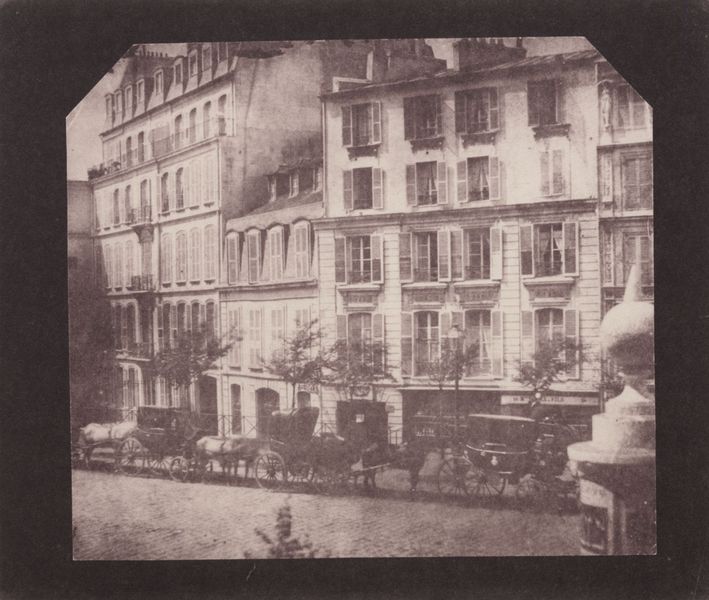
Titel: Boulevard des Capucines
Künstler: William Henry Fox Talbot
Standort: London
Institution: Science Museum
Schlagwörter: baum, wasser, bäume, stadt, braun, fenster, frankreich, paris, schwarz, strasse, säule, weiss, dach, gebäude, haus, park, weg, alt, sockel, vorhang, häuser, alltag, fensterläden, kamine, pferd, pferde, räder, schornstein, balkon, fassade, fassaden, pflaster, wohnhäuser, modern, dächer, schornsteine, allee, kutsche, kutschen, läden, rad, wagen, hotel, foto, fotografie, photographie, schlote, fensterladen, berlin, dachfenster, gauben, schwarz-weiss, litfasssäule, kugel, photo, mansarde, alle, gaube, stockwerke, gesimse, droschken, stadthäuser, anfänge, daguerreotypie, 20. jahrhundert, txen, litfasäule